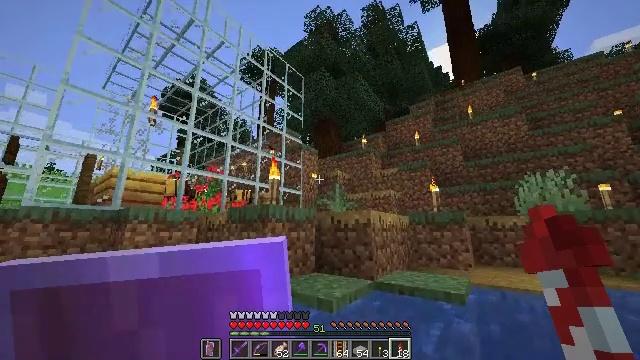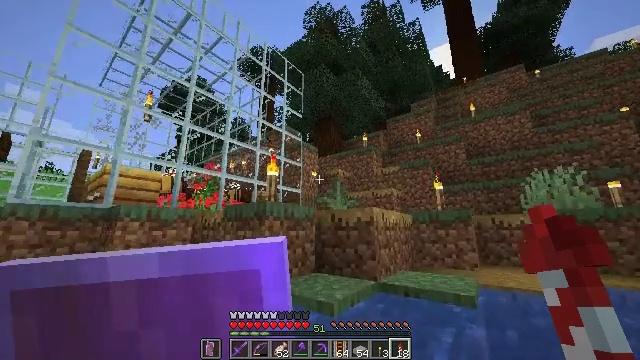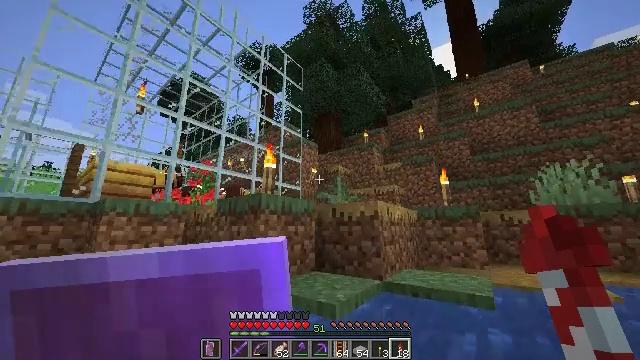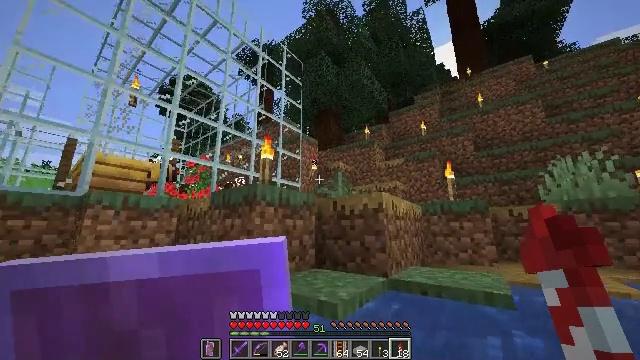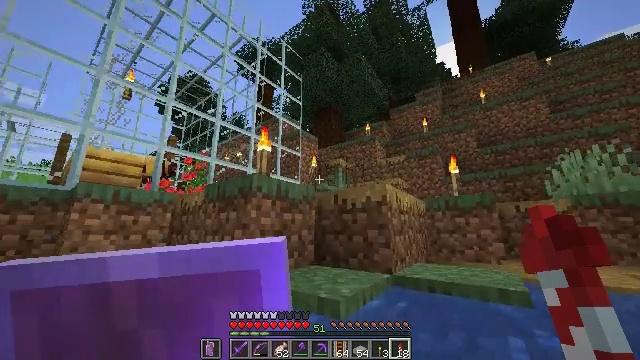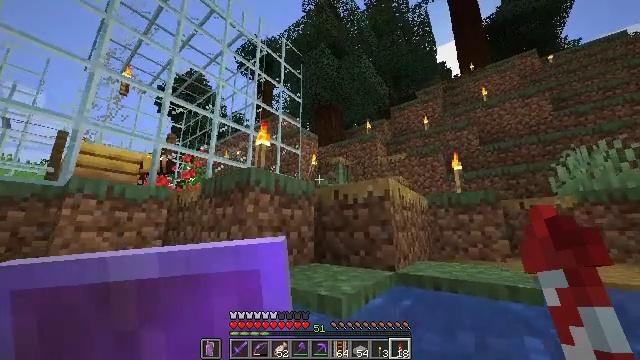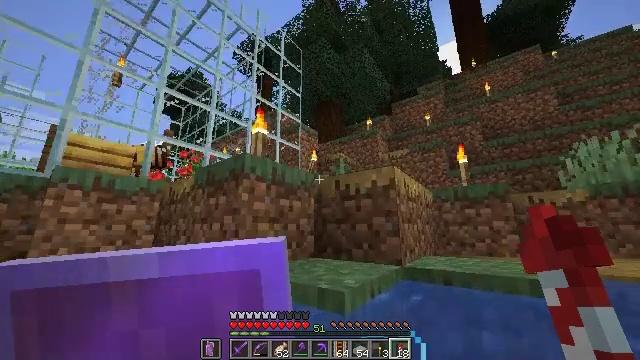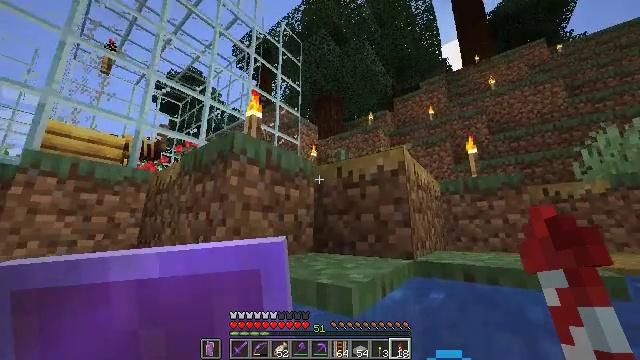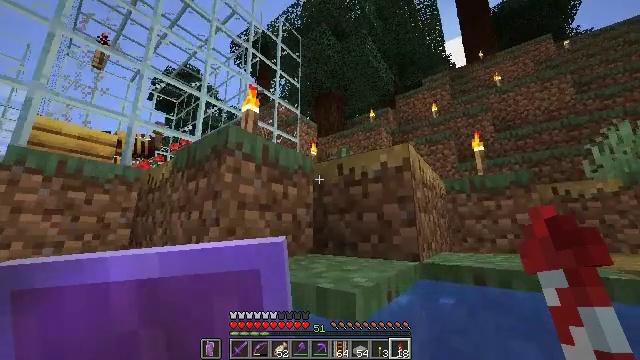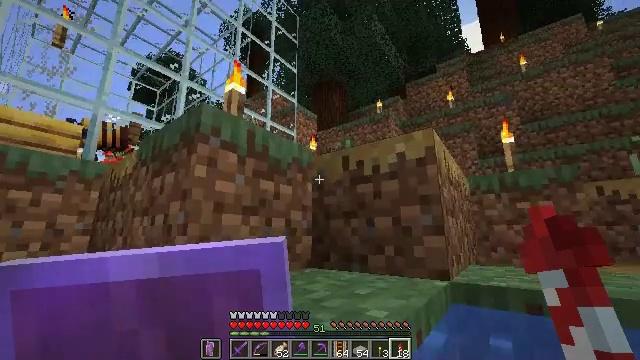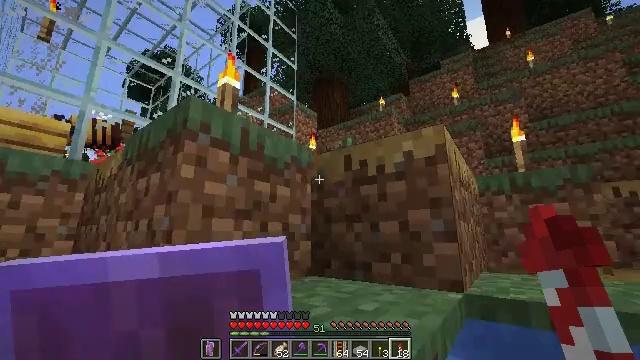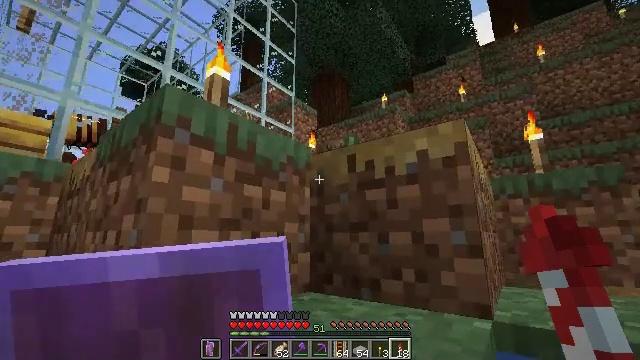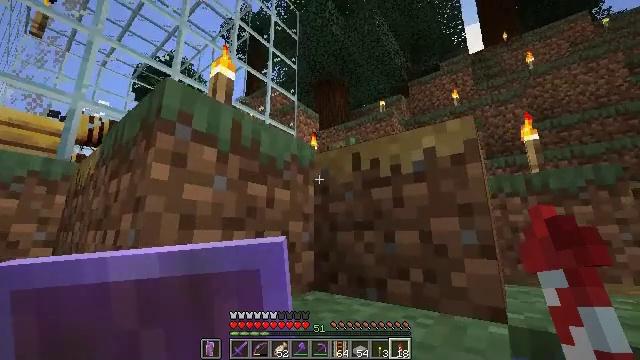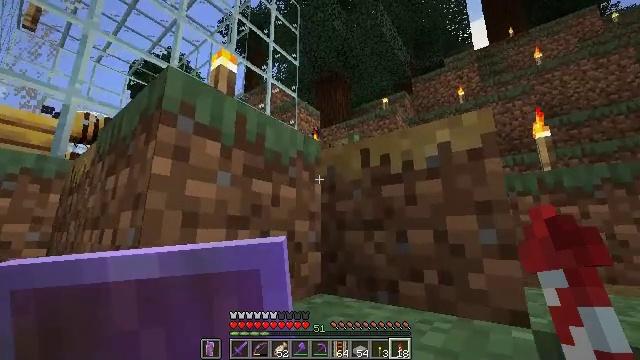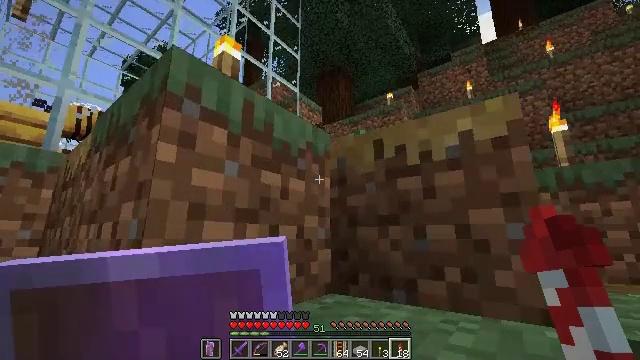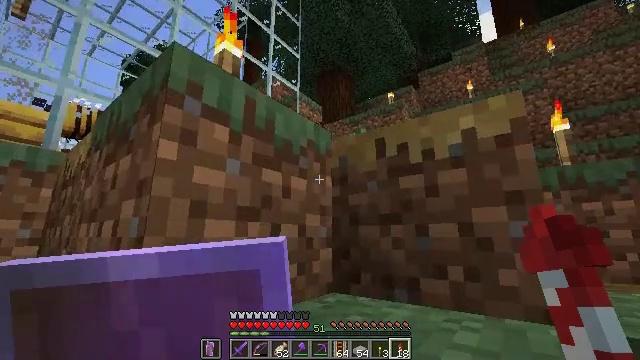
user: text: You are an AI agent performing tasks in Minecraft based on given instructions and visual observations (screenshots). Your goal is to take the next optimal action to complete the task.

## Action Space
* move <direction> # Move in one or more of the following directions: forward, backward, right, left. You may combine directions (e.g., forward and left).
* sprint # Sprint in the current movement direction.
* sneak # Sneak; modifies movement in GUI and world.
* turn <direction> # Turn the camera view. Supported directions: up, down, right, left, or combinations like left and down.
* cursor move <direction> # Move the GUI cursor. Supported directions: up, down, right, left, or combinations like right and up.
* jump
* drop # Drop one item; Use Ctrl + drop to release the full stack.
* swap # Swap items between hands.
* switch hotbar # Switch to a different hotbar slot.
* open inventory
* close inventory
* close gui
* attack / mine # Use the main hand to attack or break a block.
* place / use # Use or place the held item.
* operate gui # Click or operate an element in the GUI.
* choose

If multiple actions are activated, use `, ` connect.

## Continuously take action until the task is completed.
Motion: motion action
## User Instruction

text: Combat the slime.
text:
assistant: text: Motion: move forward, sprint
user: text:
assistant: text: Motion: move forward, sprint
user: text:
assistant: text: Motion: move forward, sprint
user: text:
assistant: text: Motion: move forward, sprint
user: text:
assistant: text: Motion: move forward, sprint
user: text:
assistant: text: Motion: move forward, sprint, jump
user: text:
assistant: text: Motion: move forward, sprint, jump
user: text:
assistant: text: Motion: move forward, sprint, jump
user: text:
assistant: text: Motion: move forward, sprint, jump
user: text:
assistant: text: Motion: move forward, sprint, jump
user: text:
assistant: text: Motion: move forward, sprint, jump
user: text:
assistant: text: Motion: move forward, sprint, jump
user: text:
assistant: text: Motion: move forward, sprint, jump
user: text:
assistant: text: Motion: move forward, sprint, jump
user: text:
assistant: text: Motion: move forward, sprint, jump
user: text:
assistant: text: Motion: move forward, sprint
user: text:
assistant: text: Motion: move forward, sprint, turn right
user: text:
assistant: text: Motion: move forward, sprint, turn right
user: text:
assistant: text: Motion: move forward, sprint, turn right
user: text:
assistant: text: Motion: move forward, sprint, turn right
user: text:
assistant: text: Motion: move forward, sprint, turn right
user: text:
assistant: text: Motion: move forward, sprint
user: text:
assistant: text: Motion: move forward, sprint, jump
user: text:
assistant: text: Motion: move forward, sprint, jump
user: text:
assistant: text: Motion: move forward, sprint, jump
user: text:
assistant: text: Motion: move forward, sprint, jump
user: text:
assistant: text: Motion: move forward, sprint, jump
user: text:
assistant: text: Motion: move forward, sprint, jump
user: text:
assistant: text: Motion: move forward, sprint, jump
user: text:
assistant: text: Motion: move forward, sprint